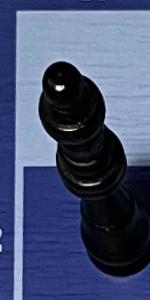
Label: Queen_Black